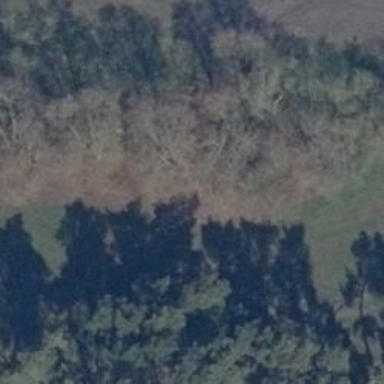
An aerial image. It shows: Row of trees in natural setting.